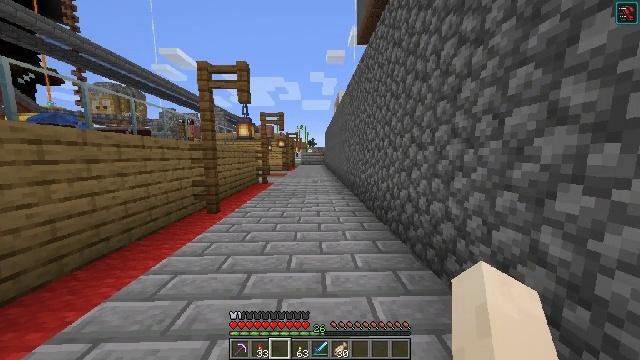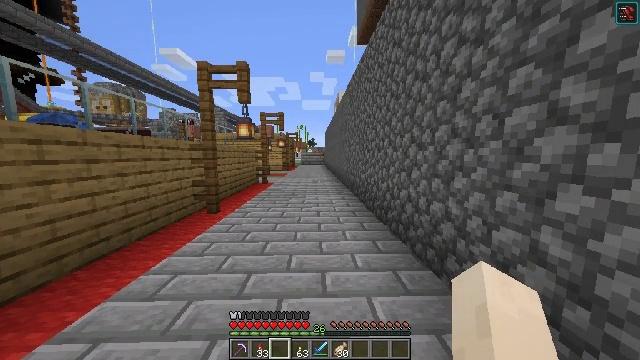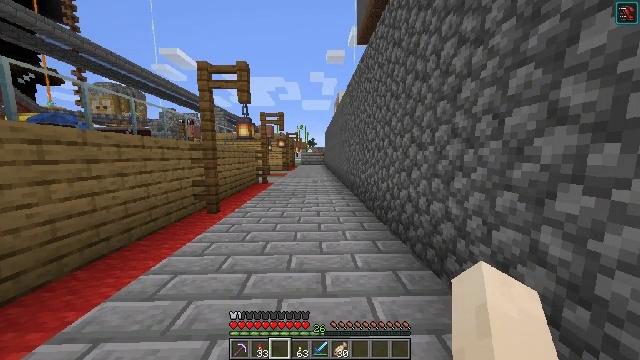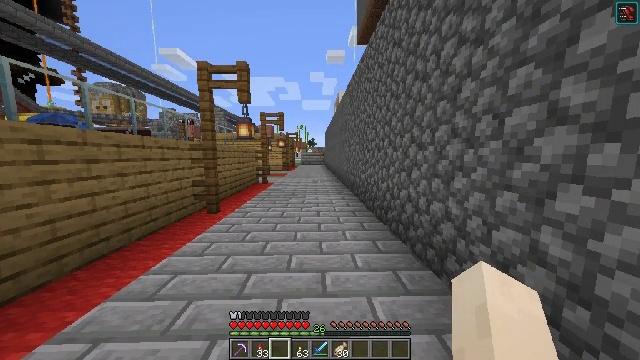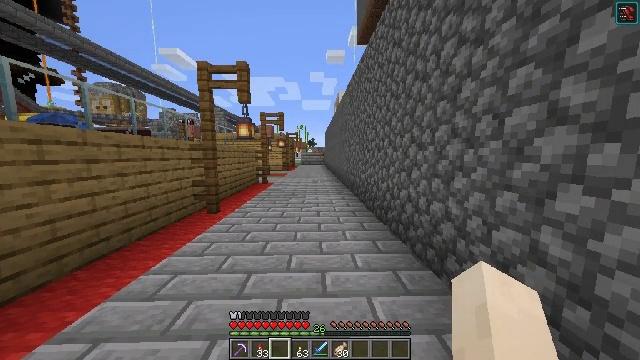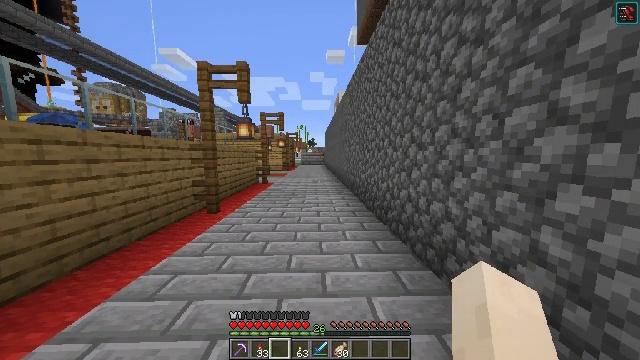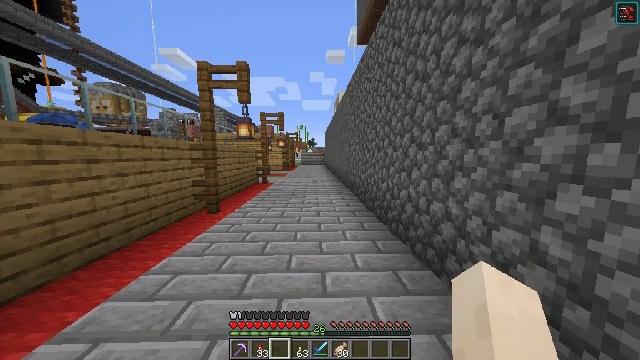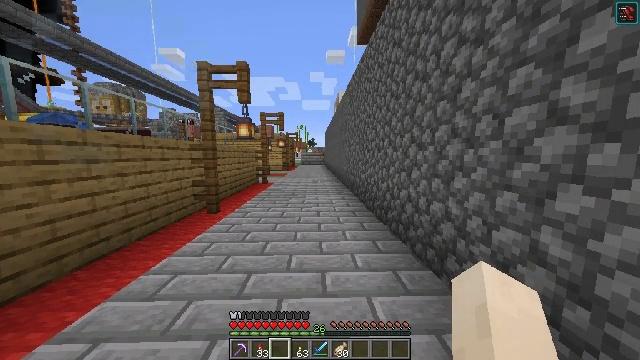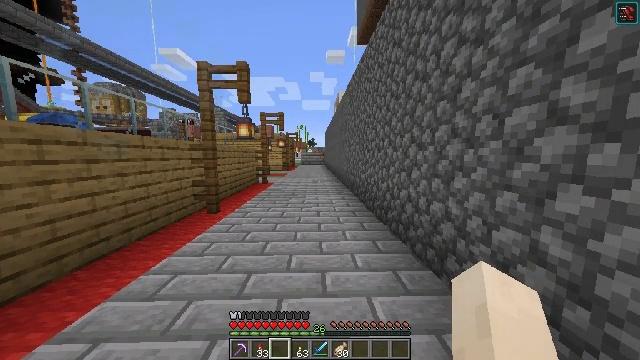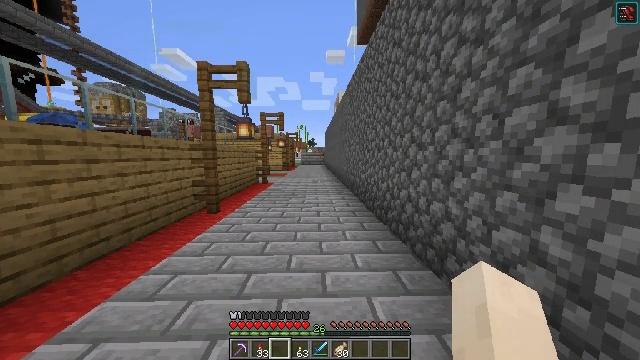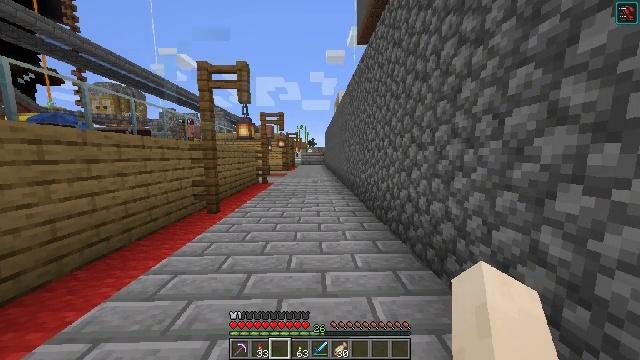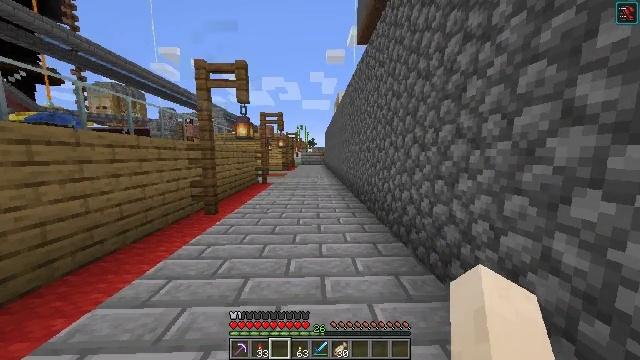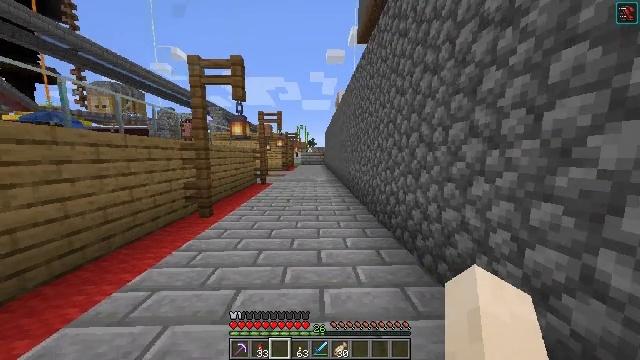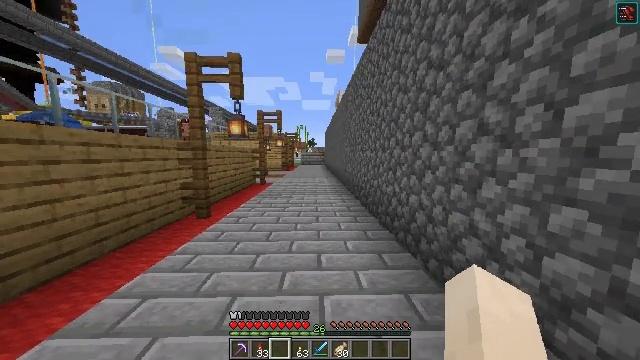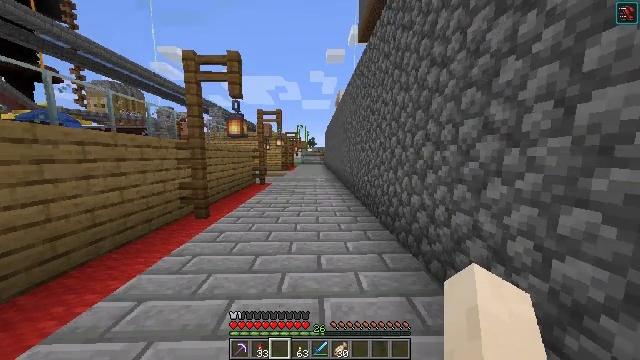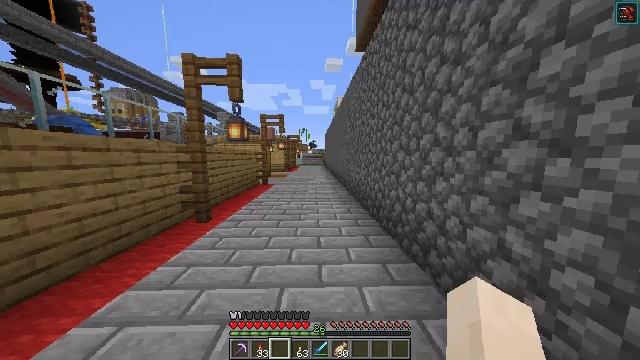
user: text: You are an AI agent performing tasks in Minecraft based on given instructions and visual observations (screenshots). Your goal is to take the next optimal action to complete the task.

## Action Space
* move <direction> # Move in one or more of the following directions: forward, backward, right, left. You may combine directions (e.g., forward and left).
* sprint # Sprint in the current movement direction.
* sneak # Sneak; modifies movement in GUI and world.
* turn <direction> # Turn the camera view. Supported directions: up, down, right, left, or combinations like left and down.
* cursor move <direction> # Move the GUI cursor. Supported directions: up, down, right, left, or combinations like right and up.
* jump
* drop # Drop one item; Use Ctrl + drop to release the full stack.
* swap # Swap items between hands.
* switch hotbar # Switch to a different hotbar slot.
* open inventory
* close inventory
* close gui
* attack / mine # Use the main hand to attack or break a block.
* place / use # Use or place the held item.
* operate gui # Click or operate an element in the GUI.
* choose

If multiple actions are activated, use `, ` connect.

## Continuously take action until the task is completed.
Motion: motion action
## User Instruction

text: Make an emerald block from emeralds in the crafting grid.
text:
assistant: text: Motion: no_op
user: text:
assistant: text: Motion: no_op
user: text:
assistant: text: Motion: no_op
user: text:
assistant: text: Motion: no_op
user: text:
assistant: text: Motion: no_op
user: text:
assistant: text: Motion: no_op
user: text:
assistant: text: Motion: no_op
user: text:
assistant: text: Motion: no_op
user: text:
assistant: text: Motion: no_op
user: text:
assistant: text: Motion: no_op
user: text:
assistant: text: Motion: move forward
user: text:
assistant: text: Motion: move forward
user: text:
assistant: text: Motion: no_op
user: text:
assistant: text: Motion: move forward
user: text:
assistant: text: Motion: move forward
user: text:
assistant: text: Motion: move forward
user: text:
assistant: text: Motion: move forward
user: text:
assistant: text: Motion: move forward
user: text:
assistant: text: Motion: move forward
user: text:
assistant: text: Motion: move forward
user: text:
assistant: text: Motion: move forward
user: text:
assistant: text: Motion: move forward
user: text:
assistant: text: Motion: move forward
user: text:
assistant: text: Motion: move forward
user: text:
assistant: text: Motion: move forward
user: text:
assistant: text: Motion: move forward
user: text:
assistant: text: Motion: move forward
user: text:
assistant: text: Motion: move forward
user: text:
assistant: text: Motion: move forward
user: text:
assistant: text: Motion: move forward